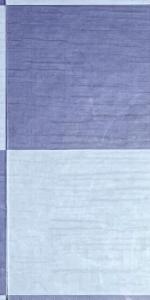
Label: Empty